Question: I would like to generate sliders in my server (because the number of sliders I need depend on other inputs). As you will see with the code herebelow and the picture, the sliders that appear do not look good. I presume it has to do with the way I specify them in HTML (maybe something to do with the style/css?).
Here is the code:
'''
ui <- pageWithSidebar(
headerPanel("test"),
sidebarPanel(
helpText('these sliders do not look good:')
),
mainPanel(uiOutput('slider'))
)
server <- function(input,output, session){
output$slider <- renderTable({
inputs <- paste0("<input id='Sl_C", 1:2, "' class='jslider-pointer jslider-pointer-to' type = 'range' value='c(0,20)' min='0' max='100'>")
matrix <- data.frame(inputs)
},sanitize.text.function = function(x) x)
}
runApp(list(ui=ui,server=server))
'''
Any advice/suggestion would be highly appreciated.
All the best
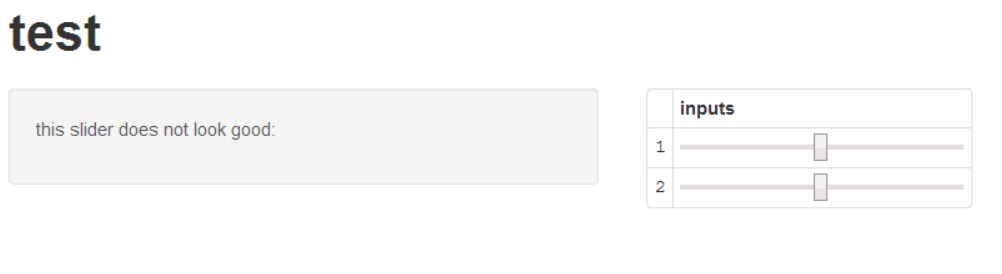
Answer: Here is one way to achieve multiple slider inputs.
'''
library(shiny)
multiSliders = function(n, ...){
sliders = lapply(1:n, function(i){
sliderInput(paste0('slider-', i), paste('Slider', i), ...)
})
paste_all = function(...) paste(..., collapse = '
')
HTML(do.call('paste_all', sliders))
}
runApp(list(
ui = pageWithSidebar(
headerPanel('Multiple Sliders'),
sidebarPanel(
sliderInput('slider-0', 'Slider0', 0, 10, 4),
multiSliders(2, 0, 10, 4)
),
mainPanel()
),
server = function(input, output){
}
))
'''